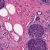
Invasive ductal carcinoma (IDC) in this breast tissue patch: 0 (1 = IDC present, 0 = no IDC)